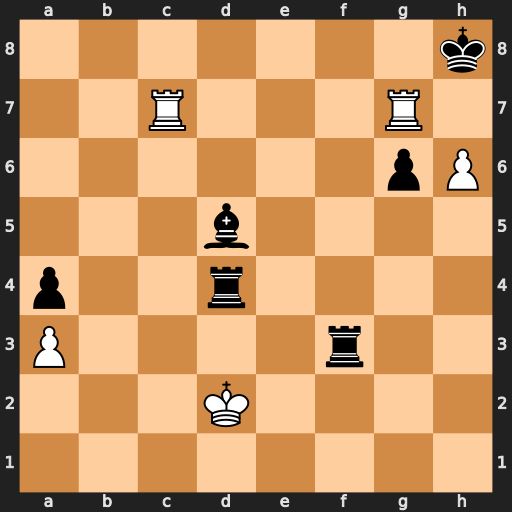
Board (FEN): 7k/2R3R1/6pP/3b4/p2r4/P4r2/3K4/8
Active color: w
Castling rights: -
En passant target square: -
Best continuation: Ke2 Re4+ Kxf3